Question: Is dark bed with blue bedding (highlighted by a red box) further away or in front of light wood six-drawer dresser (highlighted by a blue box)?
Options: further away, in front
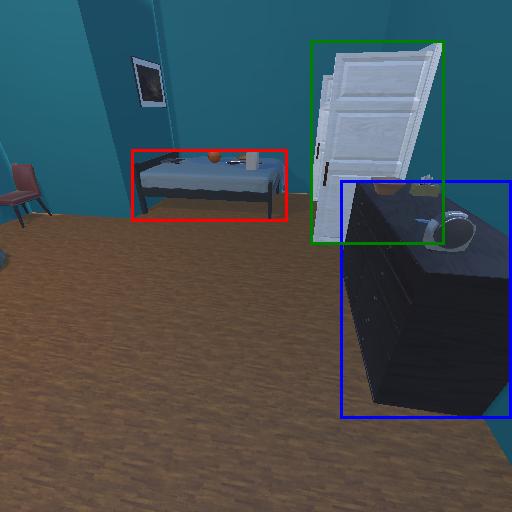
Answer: further away